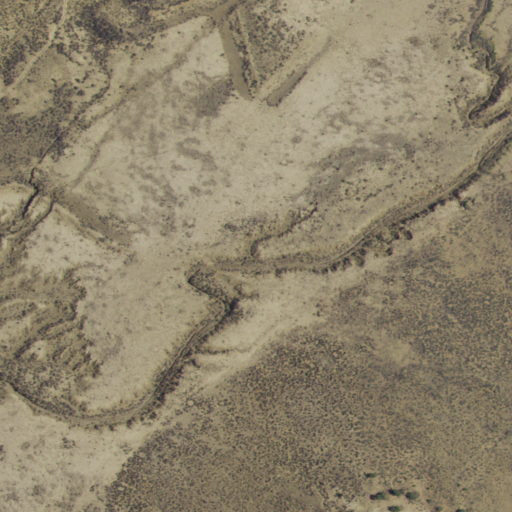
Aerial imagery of valley in New Mexico named South Cañon Medio containing only shrub